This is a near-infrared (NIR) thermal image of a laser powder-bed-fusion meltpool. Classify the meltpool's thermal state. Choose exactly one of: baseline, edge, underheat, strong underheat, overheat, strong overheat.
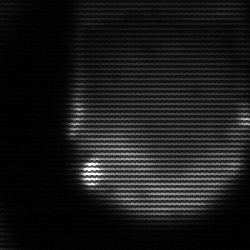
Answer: edge